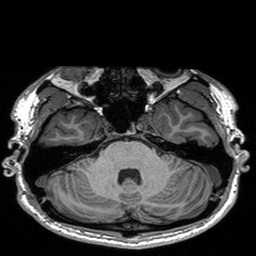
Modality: T1w
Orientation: coronal
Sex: male